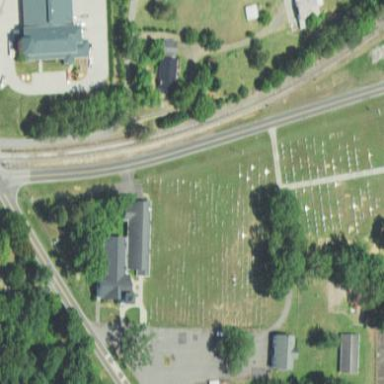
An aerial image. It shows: Graveyard.